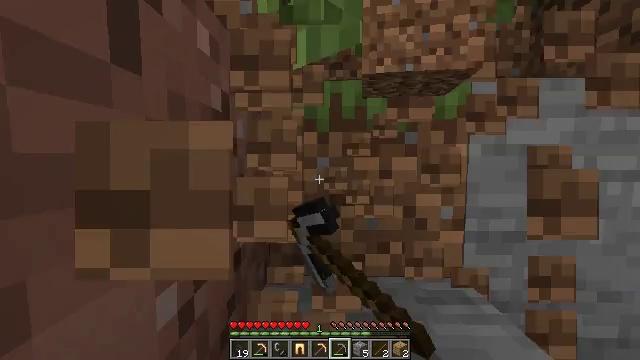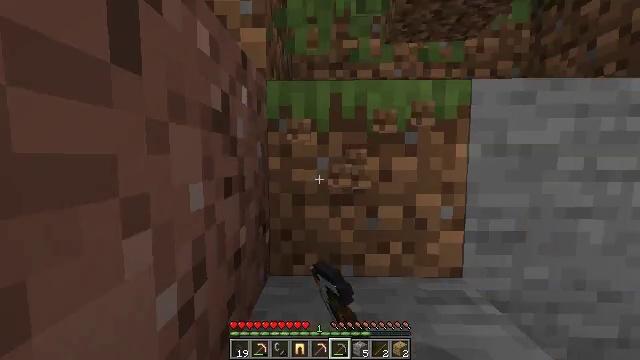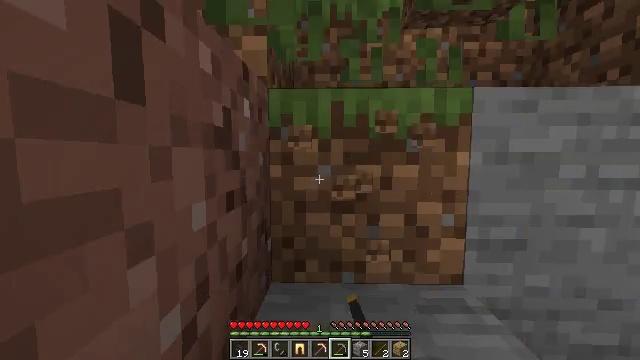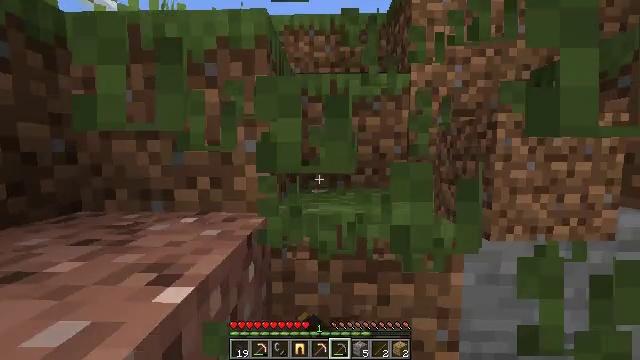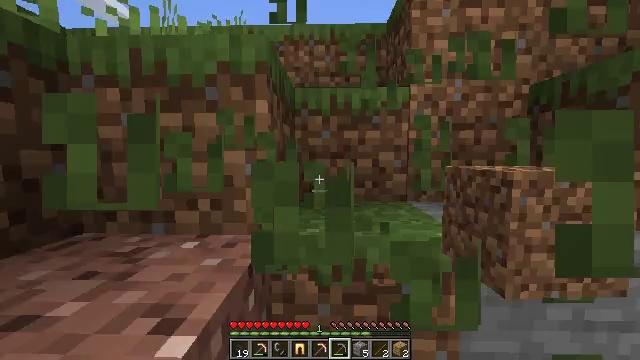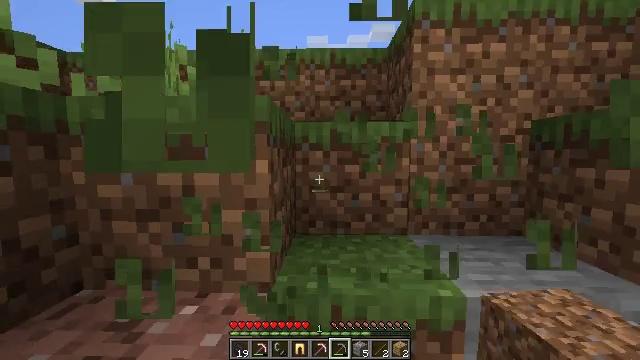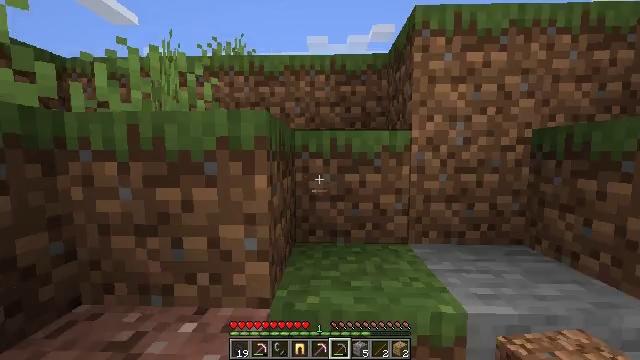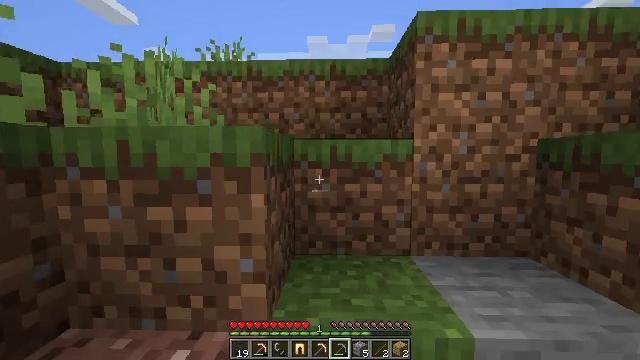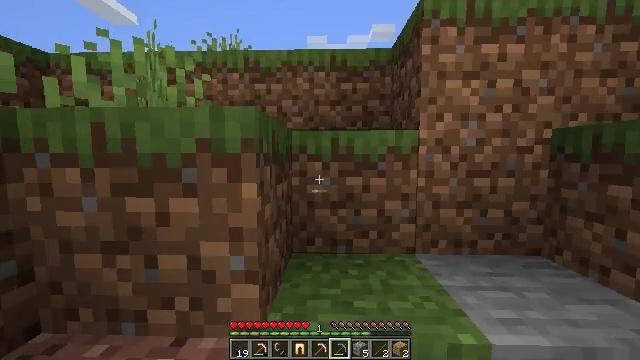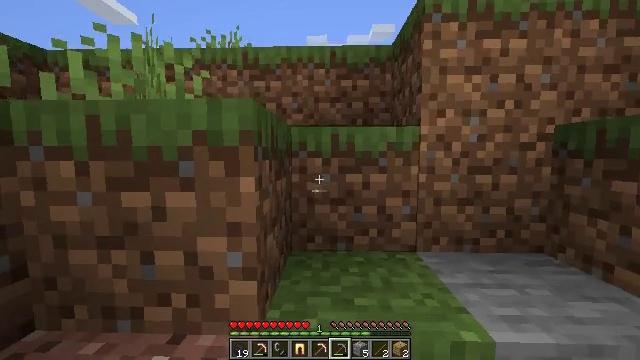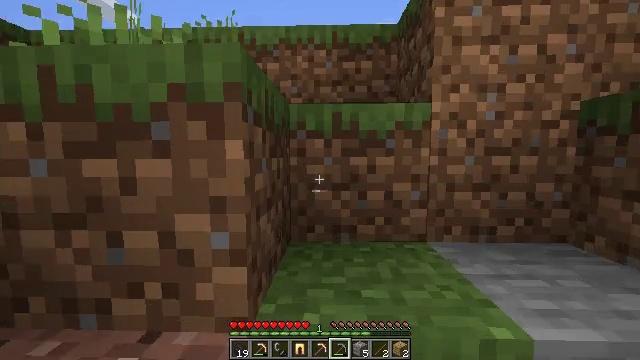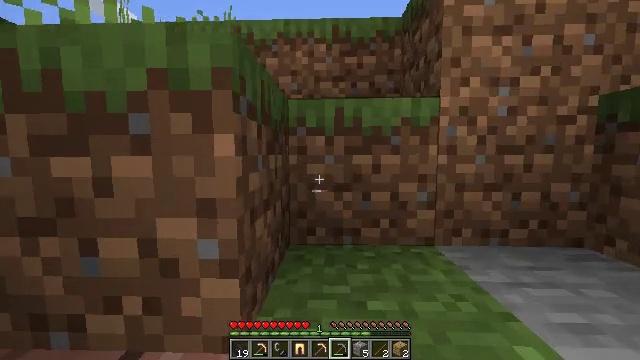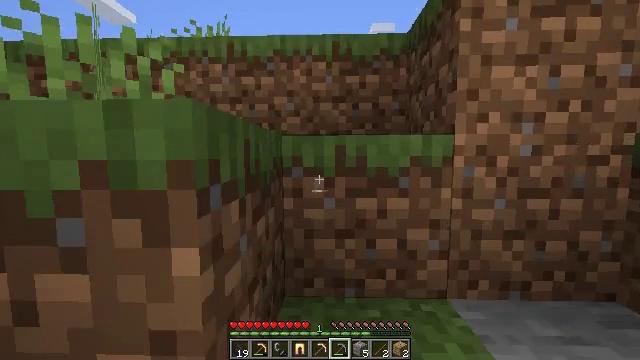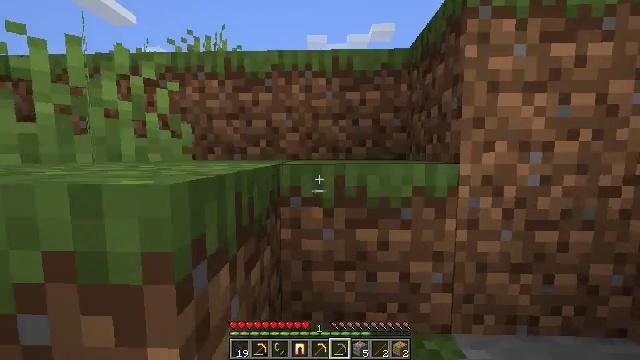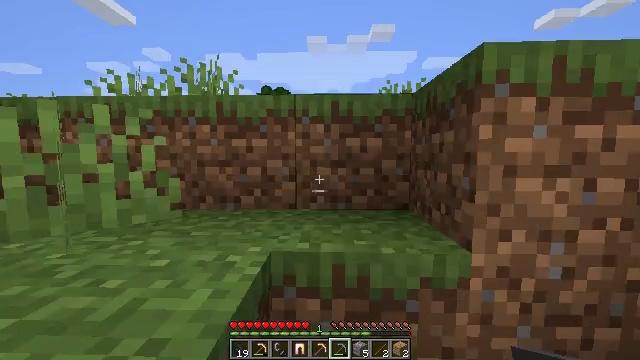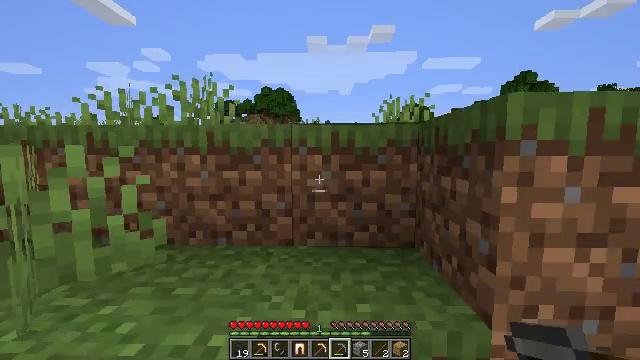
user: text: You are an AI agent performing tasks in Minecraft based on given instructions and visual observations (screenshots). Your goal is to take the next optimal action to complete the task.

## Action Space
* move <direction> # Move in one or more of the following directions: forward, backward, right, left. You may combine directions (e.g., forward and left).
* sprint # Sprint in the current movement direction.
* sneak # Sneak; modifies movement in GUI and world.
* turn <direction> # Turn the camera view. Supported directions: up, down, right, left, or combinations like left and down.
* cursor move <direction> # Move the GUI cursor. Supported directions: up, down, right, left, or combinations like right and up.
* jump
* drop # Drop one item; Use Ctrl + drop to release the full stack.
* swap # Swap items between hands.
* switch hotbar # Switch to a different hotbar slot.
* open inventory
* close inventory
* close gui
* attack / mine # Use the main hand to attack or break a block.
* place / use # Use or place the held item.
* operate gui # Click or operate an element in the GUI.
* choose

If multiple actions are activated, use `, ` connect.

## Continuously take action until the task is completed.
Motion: motion action
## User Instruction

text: Break the tall seagrass.
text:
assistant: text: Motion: move forward, attack / mine
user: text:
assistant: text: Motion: move forward, attack / mine, jump
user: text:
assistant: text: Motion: move forward, jump
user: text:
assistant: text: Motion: move forward, jump
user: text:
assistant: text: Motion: move forward, jump
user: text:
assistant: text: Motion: move forward, jump
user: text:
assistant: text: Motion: move forward, jump
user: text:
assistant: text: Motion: move forward, jump
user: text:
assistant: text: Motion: move forward, jump
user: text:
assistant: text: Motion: move forward, jump
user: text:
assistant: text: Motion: move forward, jump
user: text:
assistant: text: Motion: move forward, jump
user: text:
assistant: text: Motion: move forward, jump
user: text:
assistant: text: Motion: move forward, jump
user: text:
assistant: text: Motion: move forward, jump
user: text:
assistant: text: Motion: move forward, jump
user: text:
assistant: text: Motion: move forward, jump
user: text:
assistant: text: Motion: move forward, jump
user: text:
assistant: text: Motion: move forward, jump
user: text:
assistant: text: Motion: move forward, jump
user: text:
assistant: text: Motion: move forward, jump
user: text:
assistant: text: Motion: move forward, jump
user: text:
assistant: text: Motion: move forward, jump
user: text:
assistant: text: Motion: move forward, jump
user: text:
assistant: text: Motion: move forward, jump
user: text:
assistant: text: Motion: move forward, jump
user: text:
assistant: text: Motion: move forward, jump
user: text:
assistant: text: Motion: move forward, jump
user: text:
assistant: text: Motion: move forward, jump
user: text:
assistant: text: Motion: move forward, jump